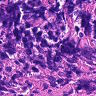
Metastatic tissue present: no